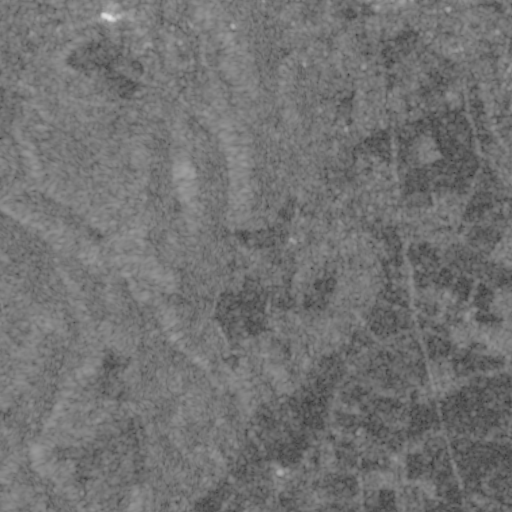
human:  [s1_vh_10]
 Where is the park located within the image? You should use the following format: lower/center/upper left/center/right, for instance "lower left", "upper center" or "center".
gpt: The park is located in the upper right of the image.
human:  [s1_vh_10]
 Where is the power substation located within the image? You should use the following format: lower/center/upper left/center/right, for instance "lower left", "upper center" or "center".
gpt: The power substation is located in the upper right of the image.
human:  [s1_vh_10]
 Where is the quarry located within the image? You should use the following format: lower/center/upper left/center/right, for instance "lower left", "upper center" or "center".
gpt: The quarry is located in the upper left of the image.
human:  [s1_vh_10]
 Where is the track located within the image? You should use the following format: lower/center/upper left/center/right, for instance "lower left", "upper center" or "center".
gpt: There is no track in the image.

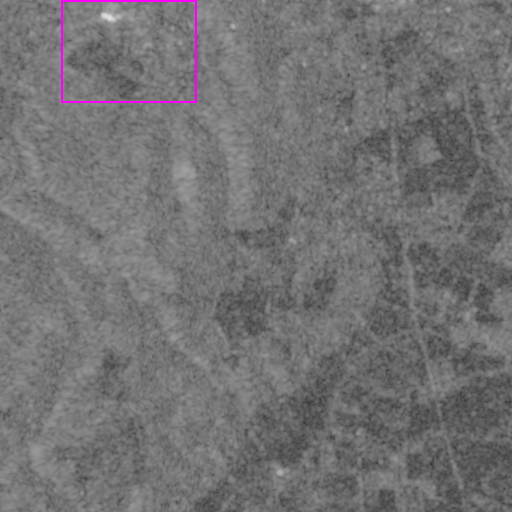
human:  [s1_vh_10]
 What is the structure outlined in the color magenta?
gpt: The structure outlined in magenta is a quarry.
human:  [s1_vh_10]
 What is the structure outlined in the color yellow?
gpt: There is no yellow outline.